Field crop: maize
Growth stage: 2
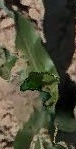
Species: maize